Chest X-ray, PA view. Patient: 42 years old, sex M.
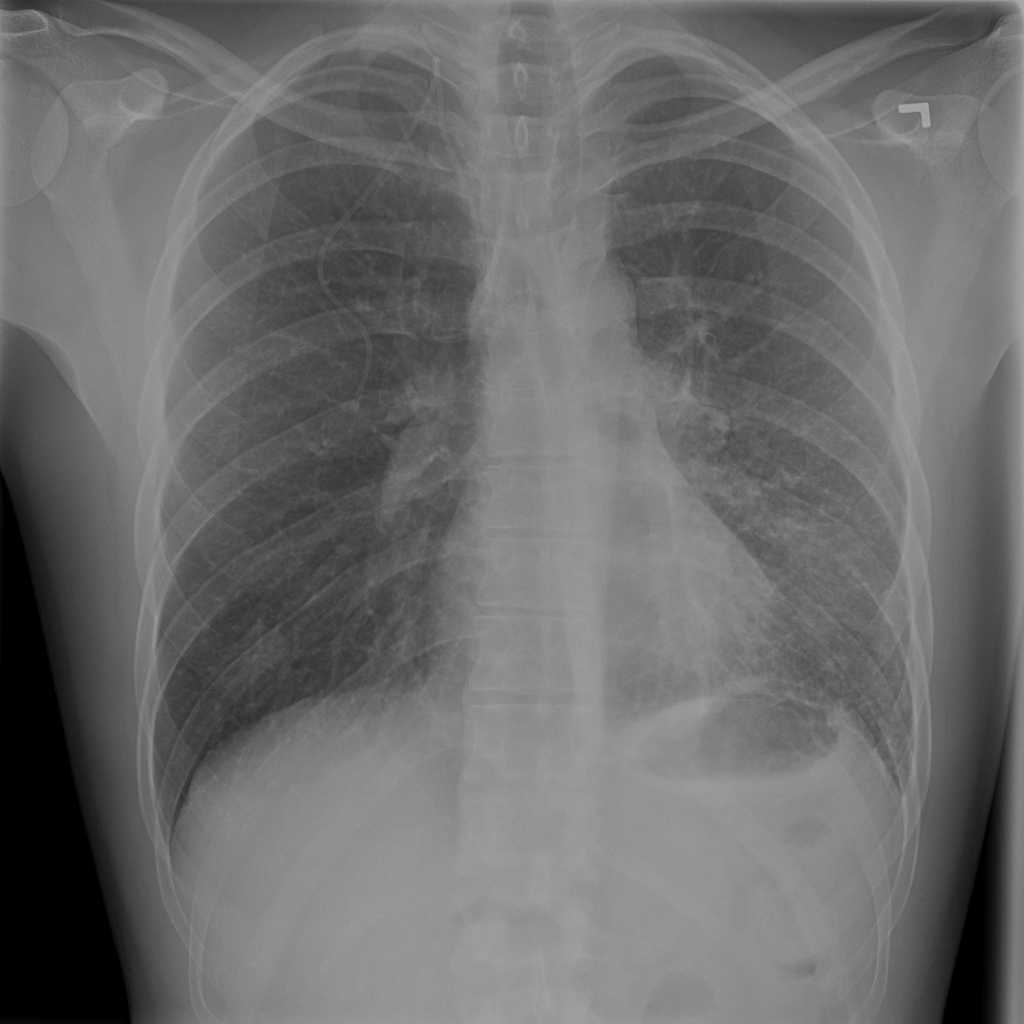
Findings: Nodule